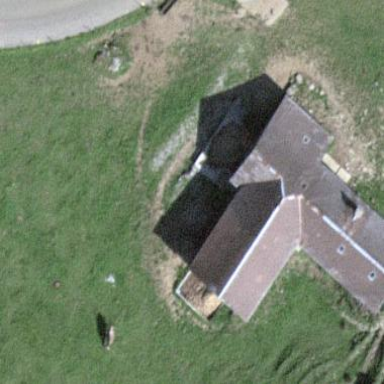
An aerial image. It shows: Farm auxiliary building with gabled roof.